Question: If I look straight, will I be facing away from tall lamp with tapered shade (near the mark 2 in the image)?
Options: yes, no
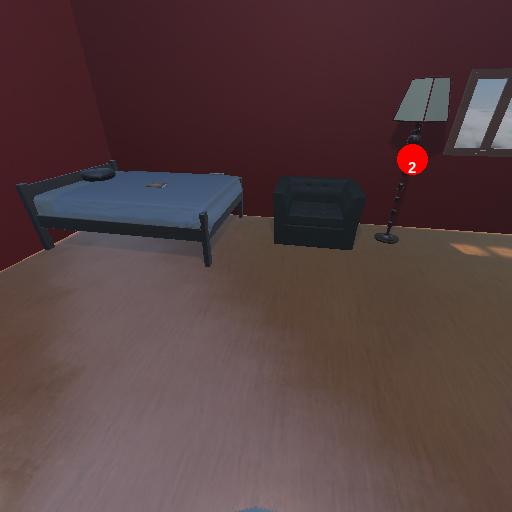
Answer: yes